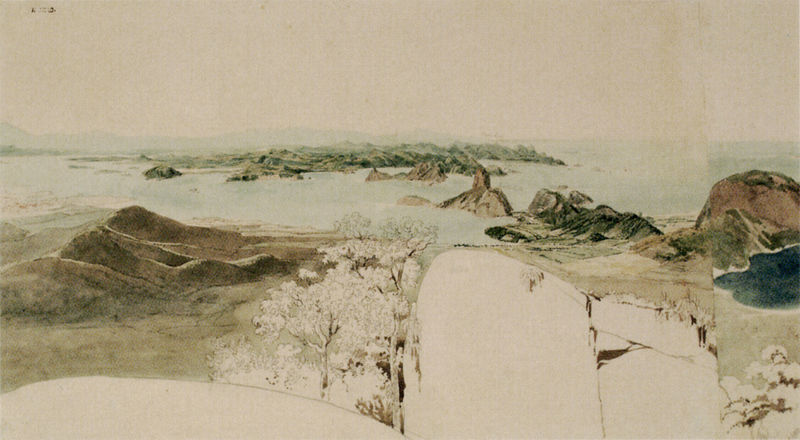
Titel: Reiseskizze aus Brasilien - Ansicht von der Spitze des Corcovado, auf 1500 Fuss Höhe, auf den Ocean (Ausschnitt)
Künstler: Thomas Ender
Standort: Wien
Institution: Kupferstichkabinett der Akademie der Bildenden Künste
Schlagwörter: baum, berg, blau, felsen, gestein, himmel, meer, schatten, wasser, weiß, wolken, aquarell, bäume, fluss, grün, landschaft, ocker, sand, see, ufer, äste, braun, grau, hell, licht, pastell, skizze, türkis, zeichnung, blüte, blüten, schnee, beige, stein, steine, bild, ast, horizont, hügel, natur, stamm, zweige, gewässer, insel, rosa, strand, ansicht, berge, düne, dünen, fels, gebirge, klippen, leer, grafik, nebel, kahl, linien, winter, wolkenlos, japanisch, klippe, ozean, blühen, erdfarben, linie, trostlos, schnitt, koloriert, unvollendet, chinesisch, lanschaft, inseln, riss, festland, ragen, trist, dunstig, flugzeug, rakete, biege, eer, blauf, schären, leerflächen, landschaft meer felsen, unvolloendet